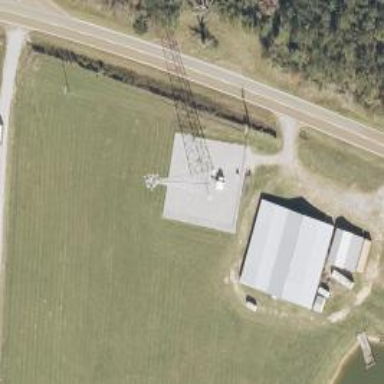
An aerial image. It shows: Communication mast tower.